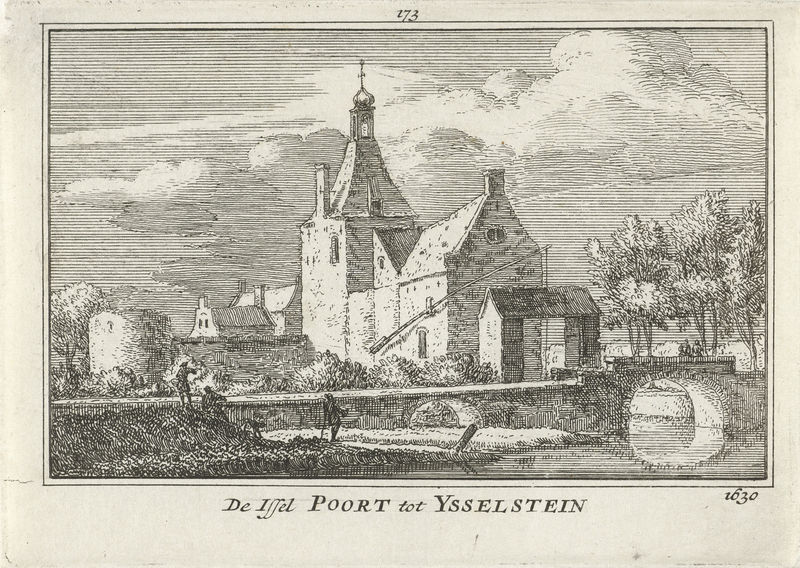
Titel: IJsselpoort bij IJsselstein
Künstler: Abraham Rademaker
Standort: Amsterdam
Institution: Rijksmuseum
Schlagwörter: homme, village, maison, ciel, paysage, maisons, architecture, dessin, toit, nuage, église, pont, tour, rivière, hommes, estampe, bord, abres, corix